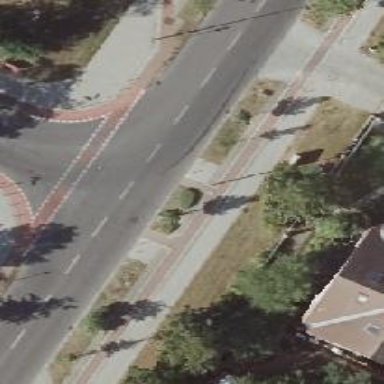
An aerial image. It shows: Tertiary road with asphalt surface and separate sidewalks on both sides. The road has lane markings.